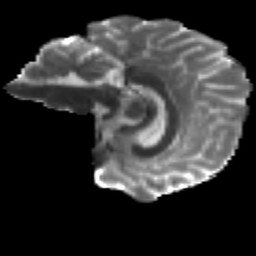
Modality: T2w
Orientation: sagittal
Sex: male
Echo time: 0.114 s